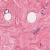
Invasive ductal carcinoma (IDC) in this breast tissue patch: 0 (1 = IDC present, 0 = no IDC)